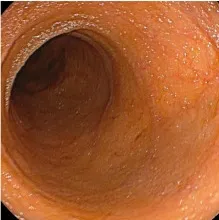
The endoscopy image in all stages of the treatment. (C) The ileoscopy after treatment with ustekinumab. The ileoscopy showed intestinal villi was normal.
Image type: endoscopy (gi_endoscopy)